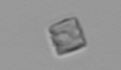
Label: Bacillariophyceae_morphotype1